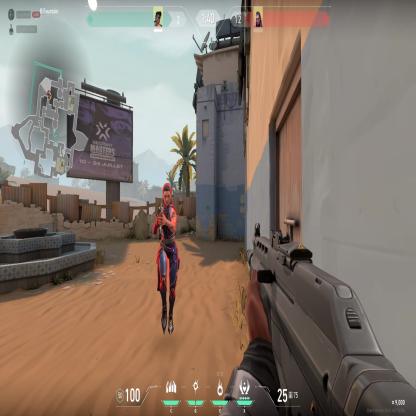
Label: enemy